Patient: sex M, age 49
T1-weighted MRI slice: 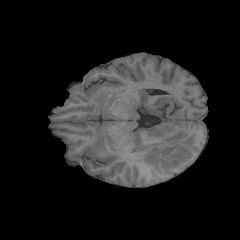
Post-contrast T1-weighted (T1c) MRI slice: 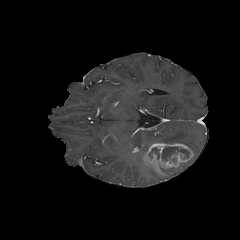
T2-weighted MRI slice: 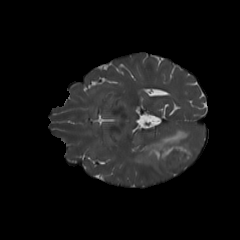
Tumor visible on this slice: yes
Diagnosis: Glioblastoma, IDH-wildtype
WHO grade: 4